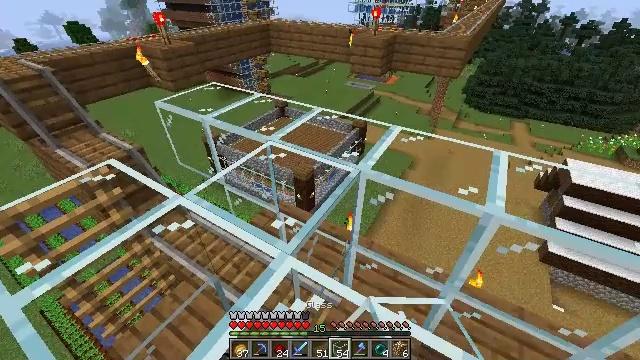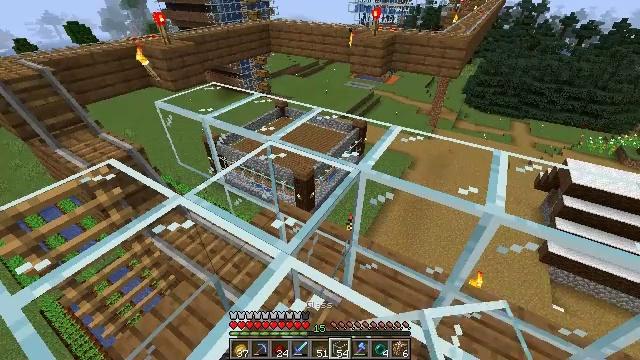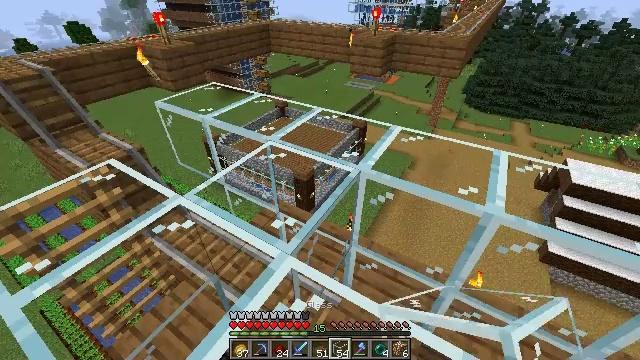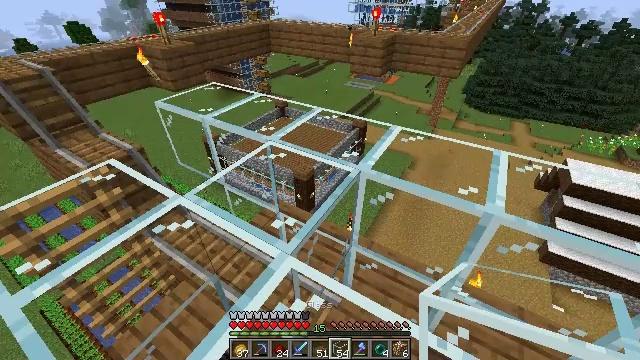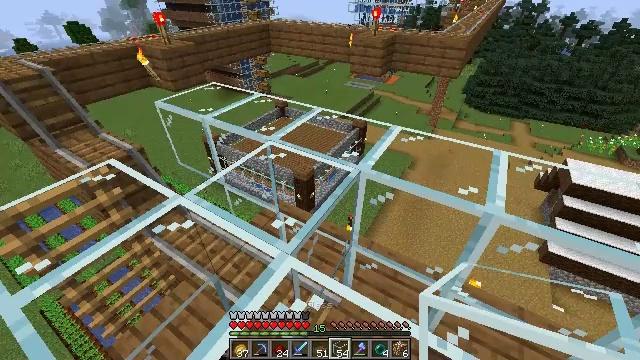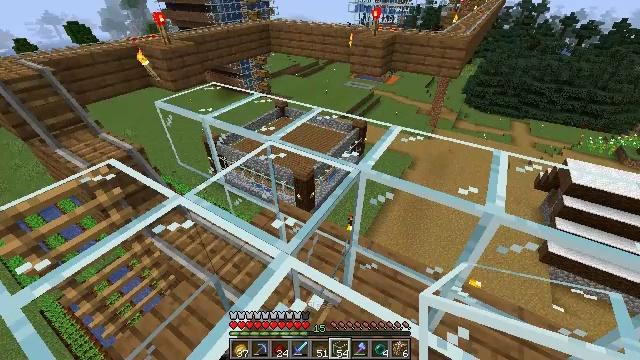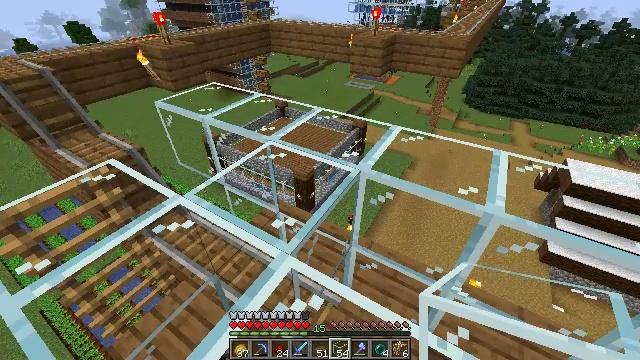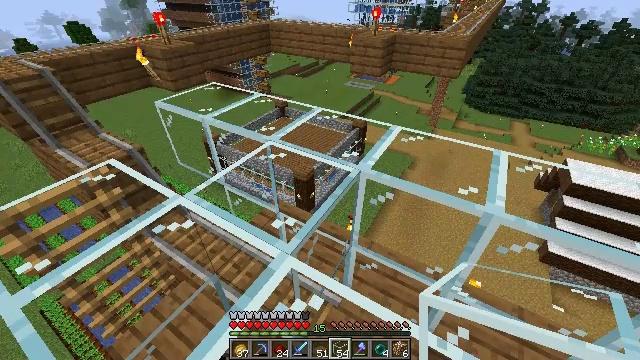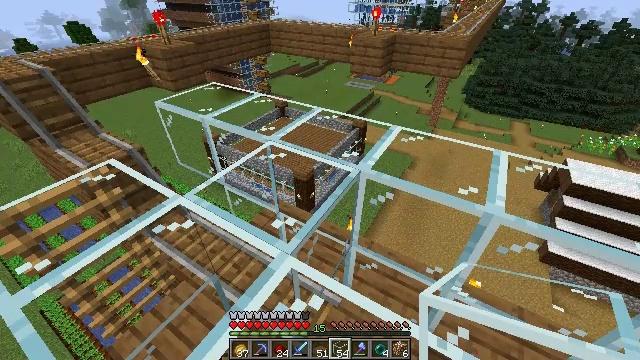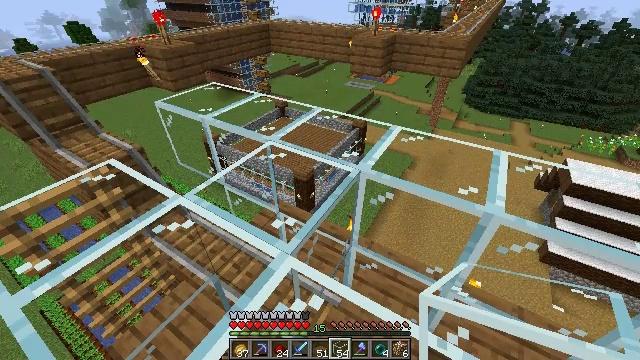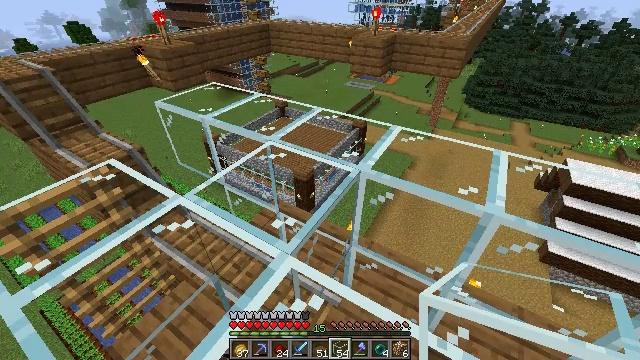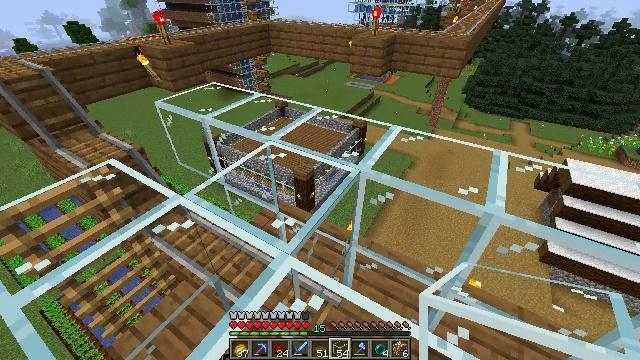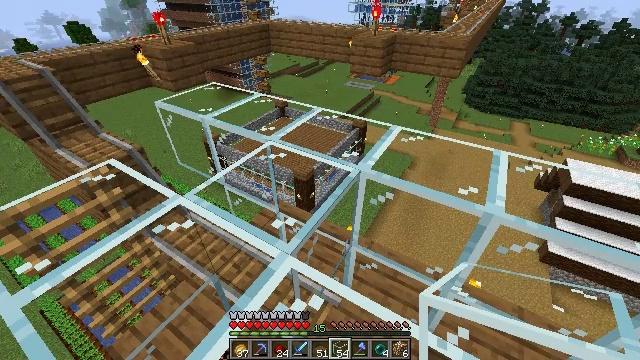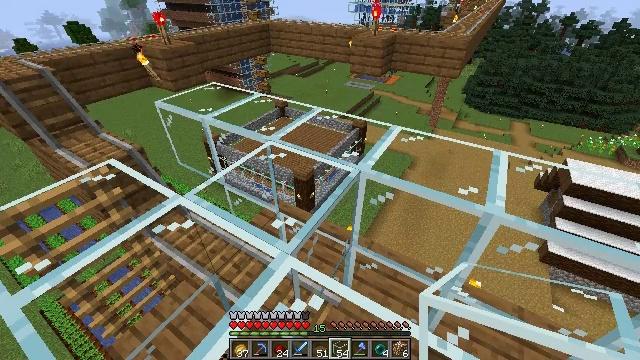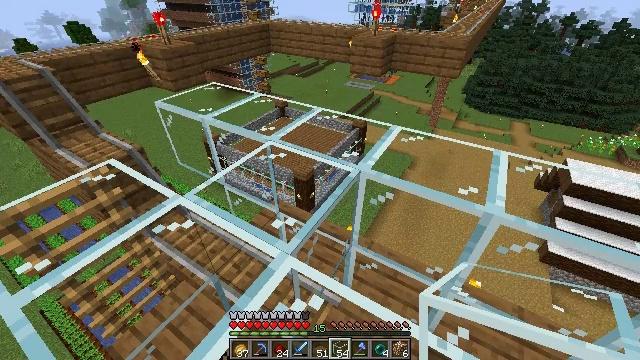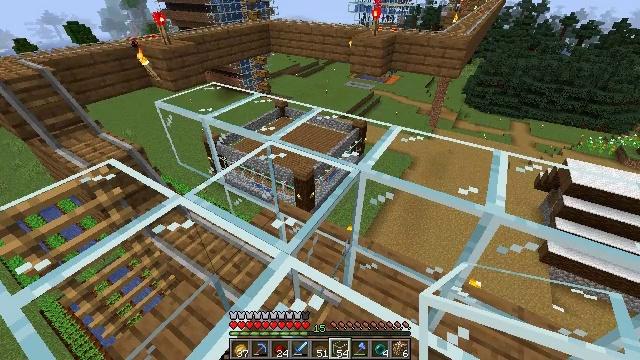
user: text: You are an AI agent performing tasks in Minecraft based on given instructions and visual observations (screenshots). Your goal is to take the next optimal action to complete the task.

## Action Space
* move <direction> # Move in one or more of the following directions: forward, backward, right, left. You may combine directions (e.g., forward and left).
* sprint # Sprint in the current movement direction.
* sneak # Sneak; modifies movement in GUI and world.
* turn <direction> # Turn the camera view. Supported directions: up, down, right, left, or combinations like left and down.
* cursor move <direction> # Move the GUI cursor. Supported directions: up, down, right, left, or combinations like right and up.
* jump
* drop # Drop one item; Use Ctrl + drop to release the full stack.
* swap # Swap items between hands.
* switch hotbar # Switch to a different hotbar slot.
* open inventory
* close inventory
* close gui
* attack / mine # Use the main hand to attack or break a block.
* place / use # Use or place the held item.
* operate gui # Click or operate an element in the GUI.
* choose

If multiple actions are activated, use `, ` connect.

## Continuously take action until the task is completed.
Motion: motion action
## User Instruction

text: Attack the glass to break it.
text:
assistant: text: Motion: sneak
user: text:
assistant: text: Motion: sneak
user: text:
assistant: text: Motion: sneak
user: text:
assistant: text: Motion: sneak
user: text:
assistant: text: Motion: sneak
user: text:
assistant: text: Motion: sneak
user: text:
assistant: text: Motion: sneak
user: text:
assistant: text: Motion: sneak
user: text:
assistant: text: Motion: sneak
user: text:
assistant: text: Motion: sneak
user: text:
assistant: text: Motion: sneak
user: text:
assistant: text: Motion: sneak
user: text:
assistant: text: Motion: sneak
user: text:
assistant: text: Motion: sneak
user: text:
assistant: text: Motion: sneak
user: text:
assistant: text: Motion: sneak
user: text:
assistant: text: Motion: sneak
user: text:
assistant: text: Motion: sneak
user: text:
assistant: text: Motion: sneak
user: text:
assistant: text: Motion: sneak
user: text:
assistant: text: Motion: sneak
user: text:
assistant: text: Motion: sneak
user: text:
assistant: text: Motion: sneak
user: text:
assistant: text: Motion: sneak
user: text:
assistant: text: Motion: sneak
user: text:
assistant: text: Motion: sneak
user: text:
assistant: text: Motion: sneak
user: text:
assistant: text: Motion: sneak
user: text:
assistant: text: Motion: sneak
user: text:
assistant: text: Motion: sneak